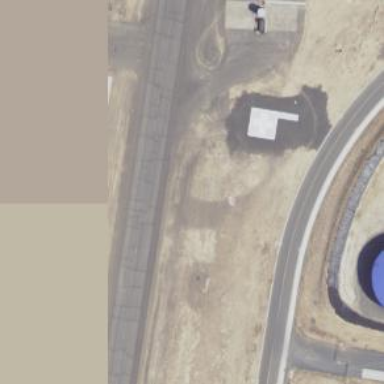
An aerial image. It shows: Asphalt taxiway at the airport.